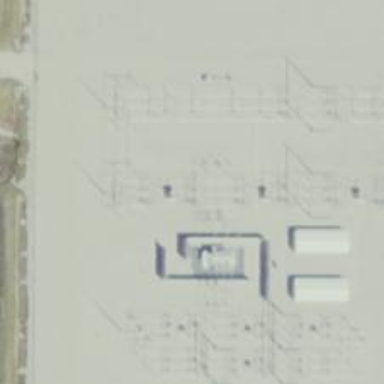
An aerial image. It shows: Switch for power supply.